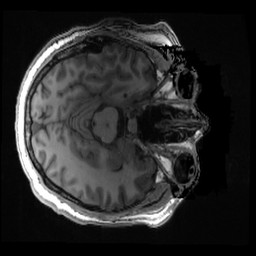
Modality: T1w
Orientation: axial
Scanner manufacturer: ge
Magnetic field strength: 3 T
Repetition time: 0.008176 s
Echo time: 0.003184 s